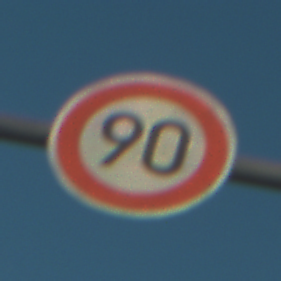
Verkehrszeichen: Geschwindigkeit90
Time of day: SunriseSunset
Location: Outdoor (RoadRail)
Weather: PartlyCloudy
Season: NotSpecified
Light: Natural